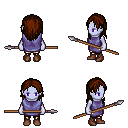
a pixel art fantasy rpg character, female body template, dark elf, purple skin, chain tabard jacket, gold greaves, brown long hairstyle, brown shoes, spear, four views (front, back, left, right), 2x2 character sprite sheet, small pixel art, hard edges, no anti-aliasing